Aerial crown-view tile of a tropical tree (Barro Colorado Island, Panama), acquired 20241216:
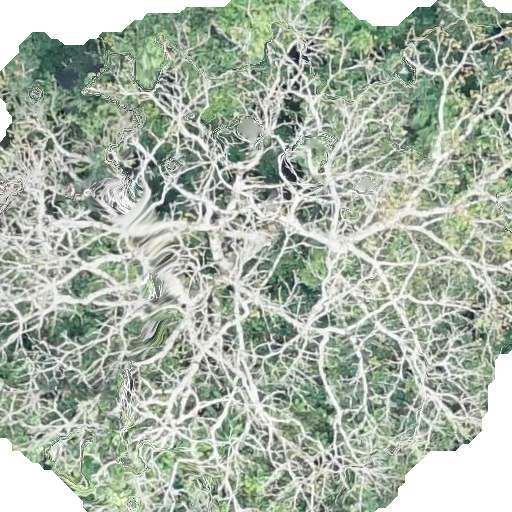
Species: Sterculia apetala
GBIF accepted scientific name: Sterculia apetala
Crown area: 410.278 m²